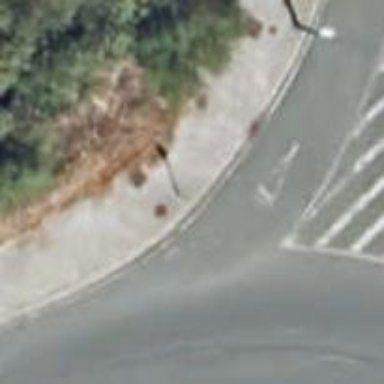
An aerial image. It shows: Sidewalk.